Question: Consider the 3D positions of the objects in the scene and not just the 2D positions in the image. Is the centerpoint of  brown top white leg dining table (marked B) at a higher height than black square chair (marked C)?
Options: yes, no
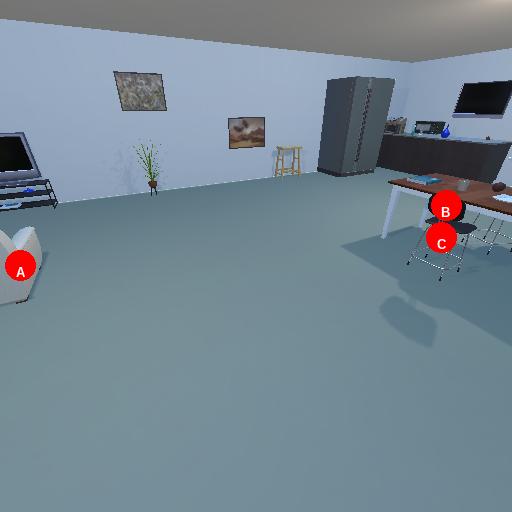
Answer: yes